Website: home-depot
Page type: payment
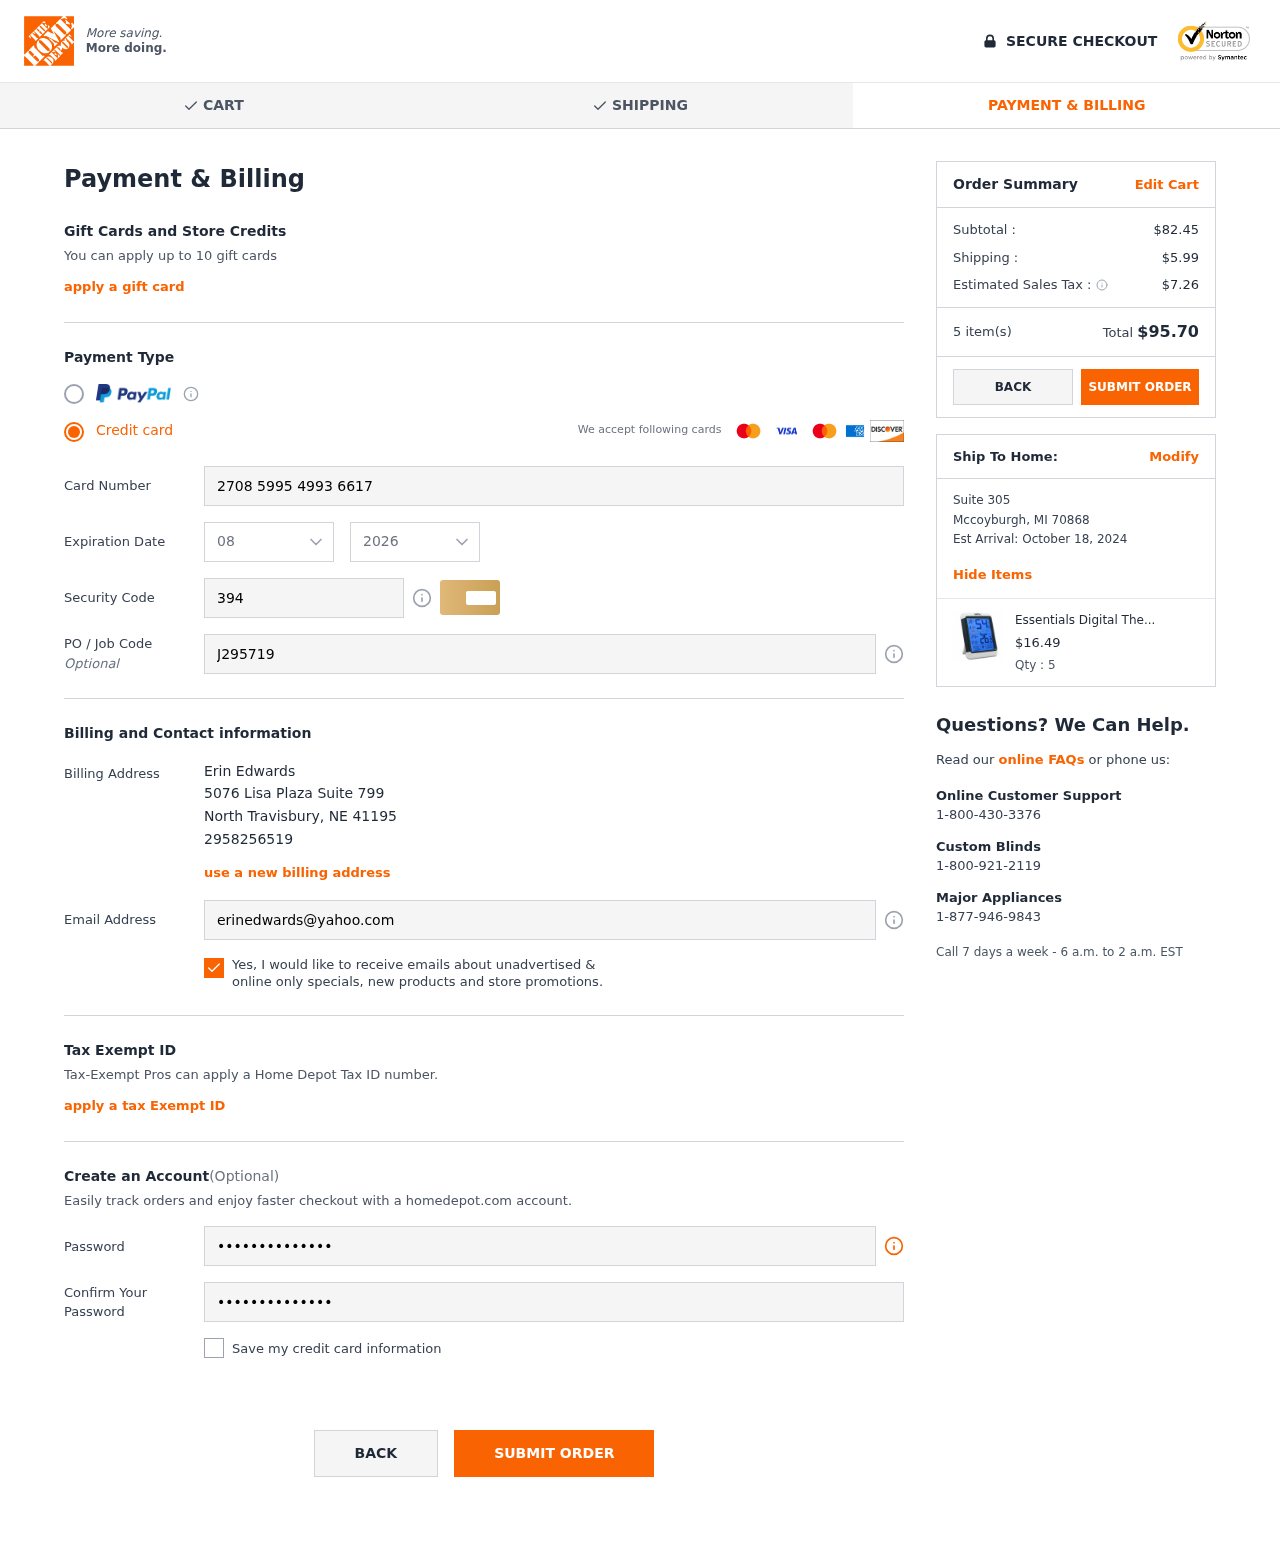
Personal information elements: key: PII_CARD_CVV
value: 394
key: PII_CARD_EXPIRY_MONTH
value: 08
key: PII_CARD_EXPIRY_YEAR
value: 26
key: PII_CARD_NUMBER
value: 2708 5995 4993 6617
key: PII_CITY
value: North Travisbury
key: PII_CITY2
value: Mccoyburgh
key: PII_EMAIL
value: erinedwards@yahoo.com
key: PII_FULLNAME
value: Erin Edwards
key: PII_JOB_CODE
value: J295719
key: PII_PHONE
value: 2958256519
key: PII_POSTCODE
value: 41195
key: PII_POSTCODE2
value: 70868
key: PII_STATE_ABBR
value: NE
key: PII_STATE_ABBR2
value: MI
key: PII_STREET
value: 5076 Lisa Plaza Suite 799
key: PII_STREET2
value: Suite 305
Product elements: key: PRODUCT1_NAME
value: Essentials Digital Thermo-Hygrometer Indoor Thermometer Hygrometer Temperature and Humidity Meter Cl
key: PRODUCT1_PRICE
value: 16.49
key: PRODUCT1_QUANTITY
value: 5
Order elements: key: ORDER_SUBTOTAL
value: $82.45
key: ORDER_SHIPPING_COST
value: $5.99
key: ORDER_TAX
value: $7.26
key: ORDER_NUM_ITEMS
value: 5 item(s)
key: ORDER_TOTAL
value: $95.70
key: ORDER_DELIVERY_DATE
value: October 18, 2024